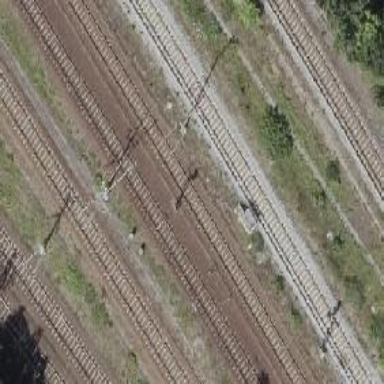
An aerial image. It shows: Railway signal.